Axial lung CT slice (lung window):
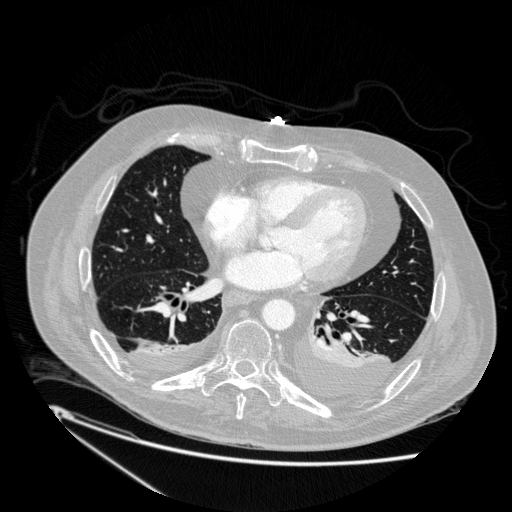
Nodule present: no